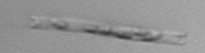
Label: Eucampia_morphytype1